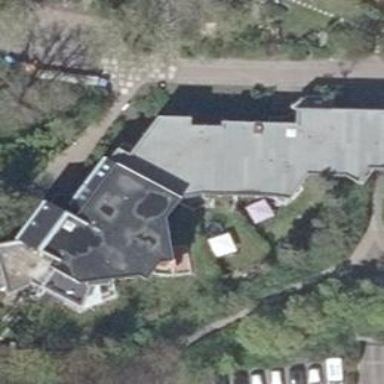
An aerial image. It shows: Apartment building with flat roof.